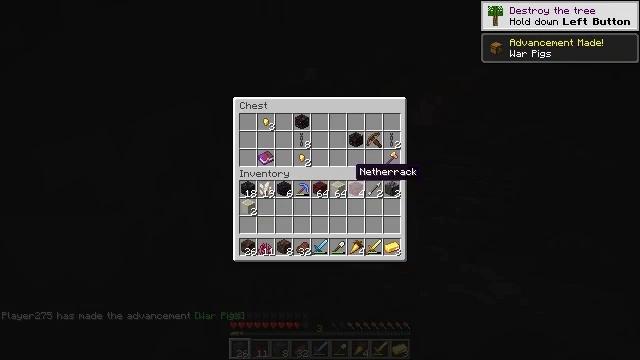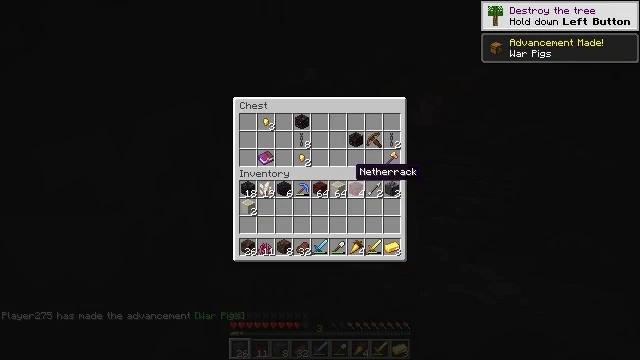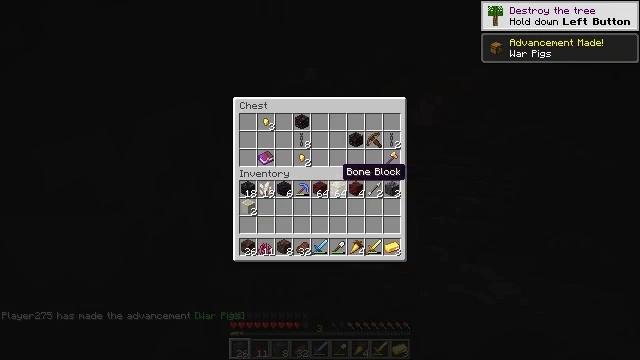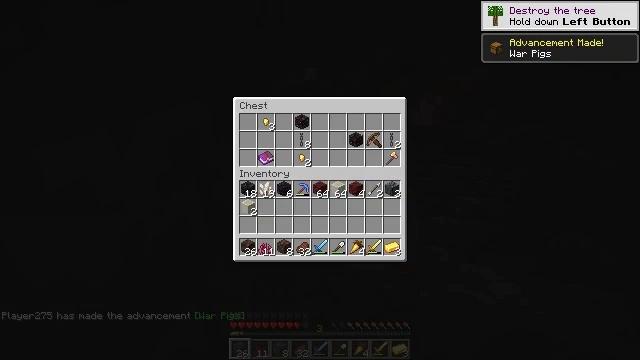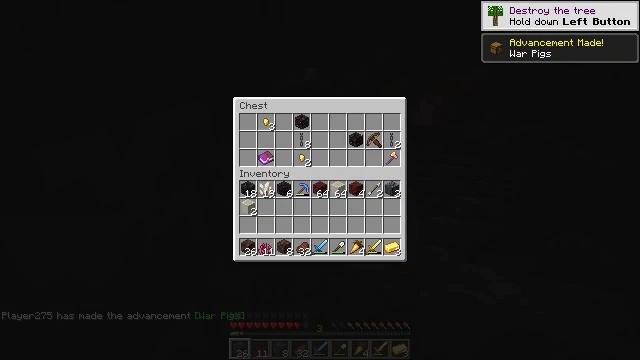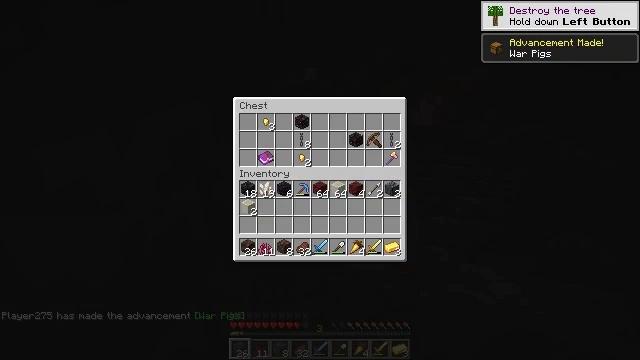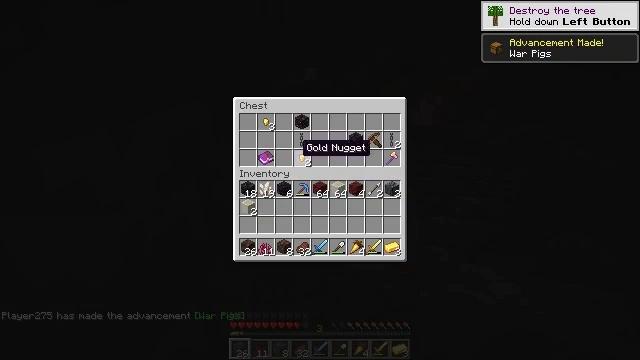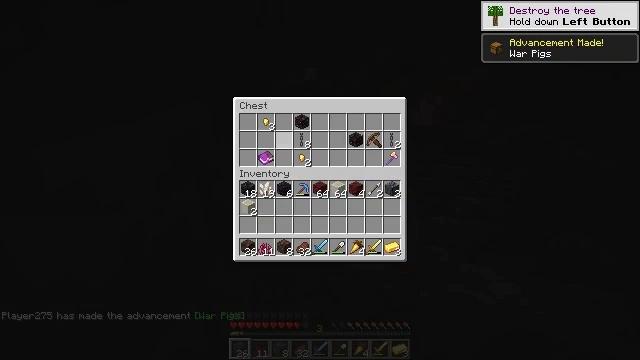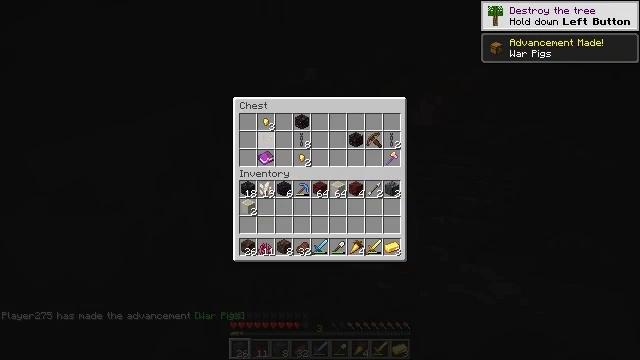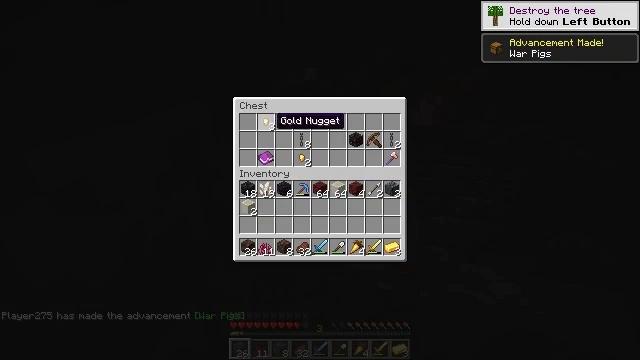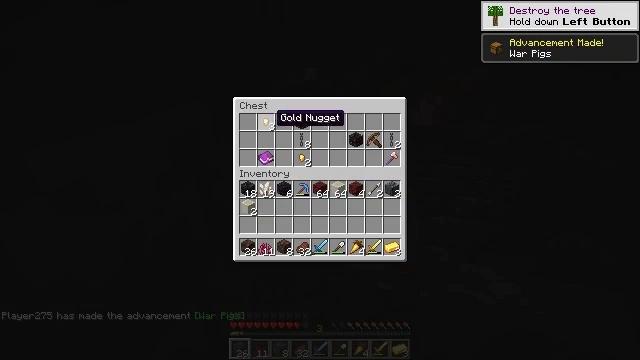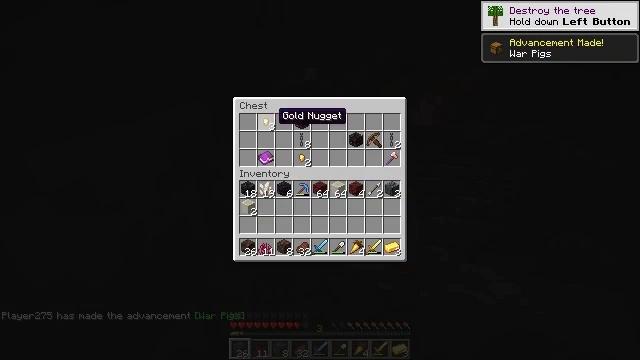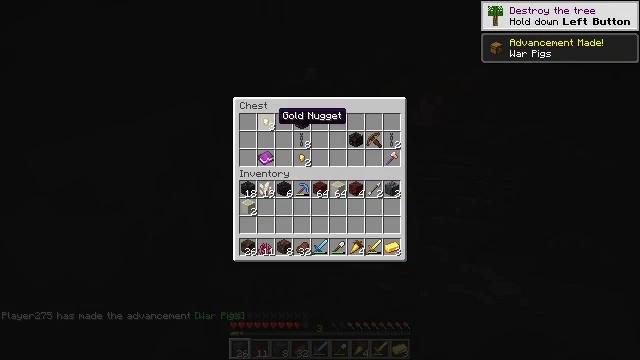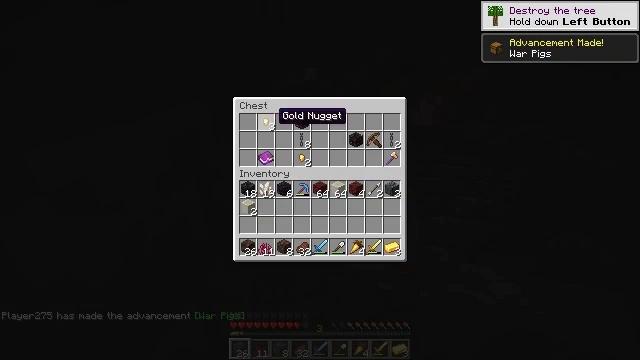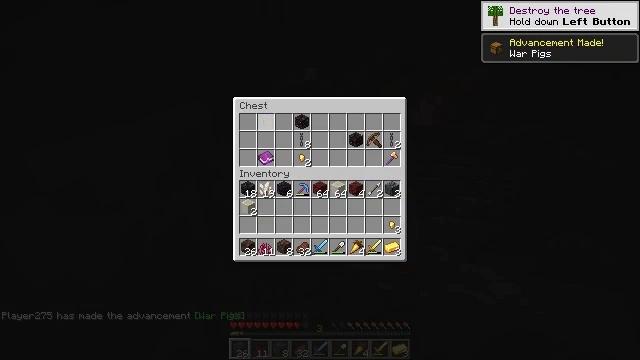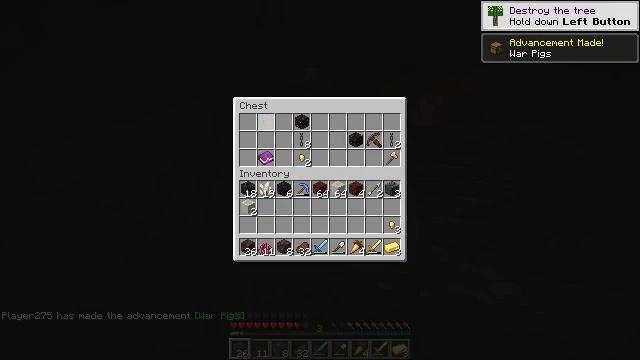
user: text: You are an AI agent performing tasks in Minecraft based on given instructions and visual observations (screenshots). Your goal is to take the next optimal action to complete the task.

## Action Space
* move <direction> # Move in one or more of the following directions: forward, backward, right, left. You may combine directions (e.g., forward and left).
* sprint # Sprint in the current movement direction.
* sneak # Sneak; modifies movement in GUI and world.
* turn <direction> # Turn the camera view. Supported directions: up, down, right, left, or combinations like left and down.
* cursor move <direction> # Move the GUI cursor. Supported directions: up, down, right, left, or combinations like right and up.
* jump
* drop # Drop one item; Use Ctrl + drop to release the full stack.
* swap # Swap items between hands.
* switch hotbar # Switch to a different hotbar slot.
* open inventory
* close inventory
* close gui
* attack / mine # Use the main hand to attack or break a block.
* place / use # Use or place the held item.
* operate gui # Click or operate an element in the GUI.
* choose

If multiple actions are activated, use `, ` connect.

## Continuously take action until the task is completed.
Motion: motion action
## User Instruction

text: Attack the chest to pick it up.
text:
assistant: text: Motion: no_op
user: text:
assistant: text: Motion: turn left
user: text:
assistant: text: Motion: no_op
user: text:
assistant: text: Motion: no_op
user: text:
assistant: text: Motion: sneak, turn left
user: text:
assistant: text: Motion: sneak, turn left and up
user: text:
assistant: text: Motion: sneak, turn left and up
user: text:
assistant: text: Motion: sneak, turn left and up
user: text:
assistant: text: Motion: sneak
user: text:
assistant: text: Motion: sneak
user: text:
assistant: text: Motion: sneak
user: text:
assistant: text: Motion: sneak
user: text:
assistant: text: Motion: sneak
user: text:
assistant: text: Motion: sneak, attack / mine
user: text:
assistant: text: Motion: sneak, attack / mine
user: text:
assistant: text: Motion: sneak, attack / mine
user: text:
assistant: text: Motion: sneak, turn right and down
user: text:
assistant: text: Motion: sneak, turn right and down
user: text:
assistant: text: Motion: sneak
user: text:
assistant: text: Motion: sneak
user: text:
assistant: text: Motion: sneak
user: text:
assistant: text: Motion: sneak
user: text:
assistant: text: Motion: sneak, attack / mine
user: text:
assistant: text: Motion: sneak, attack / mine
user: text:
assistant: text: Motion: sneak, attack / mine
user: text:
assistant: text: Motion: sneak
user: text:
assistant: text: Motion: sneak, turn right
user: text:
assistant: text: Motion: sneak, turn right
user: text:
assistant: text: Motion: sneak, turn right
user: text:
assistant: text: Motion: sneak, turn right